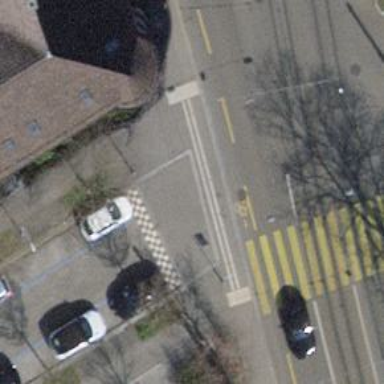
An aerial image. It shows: Unmarked crossing with traffic calming table on the road.